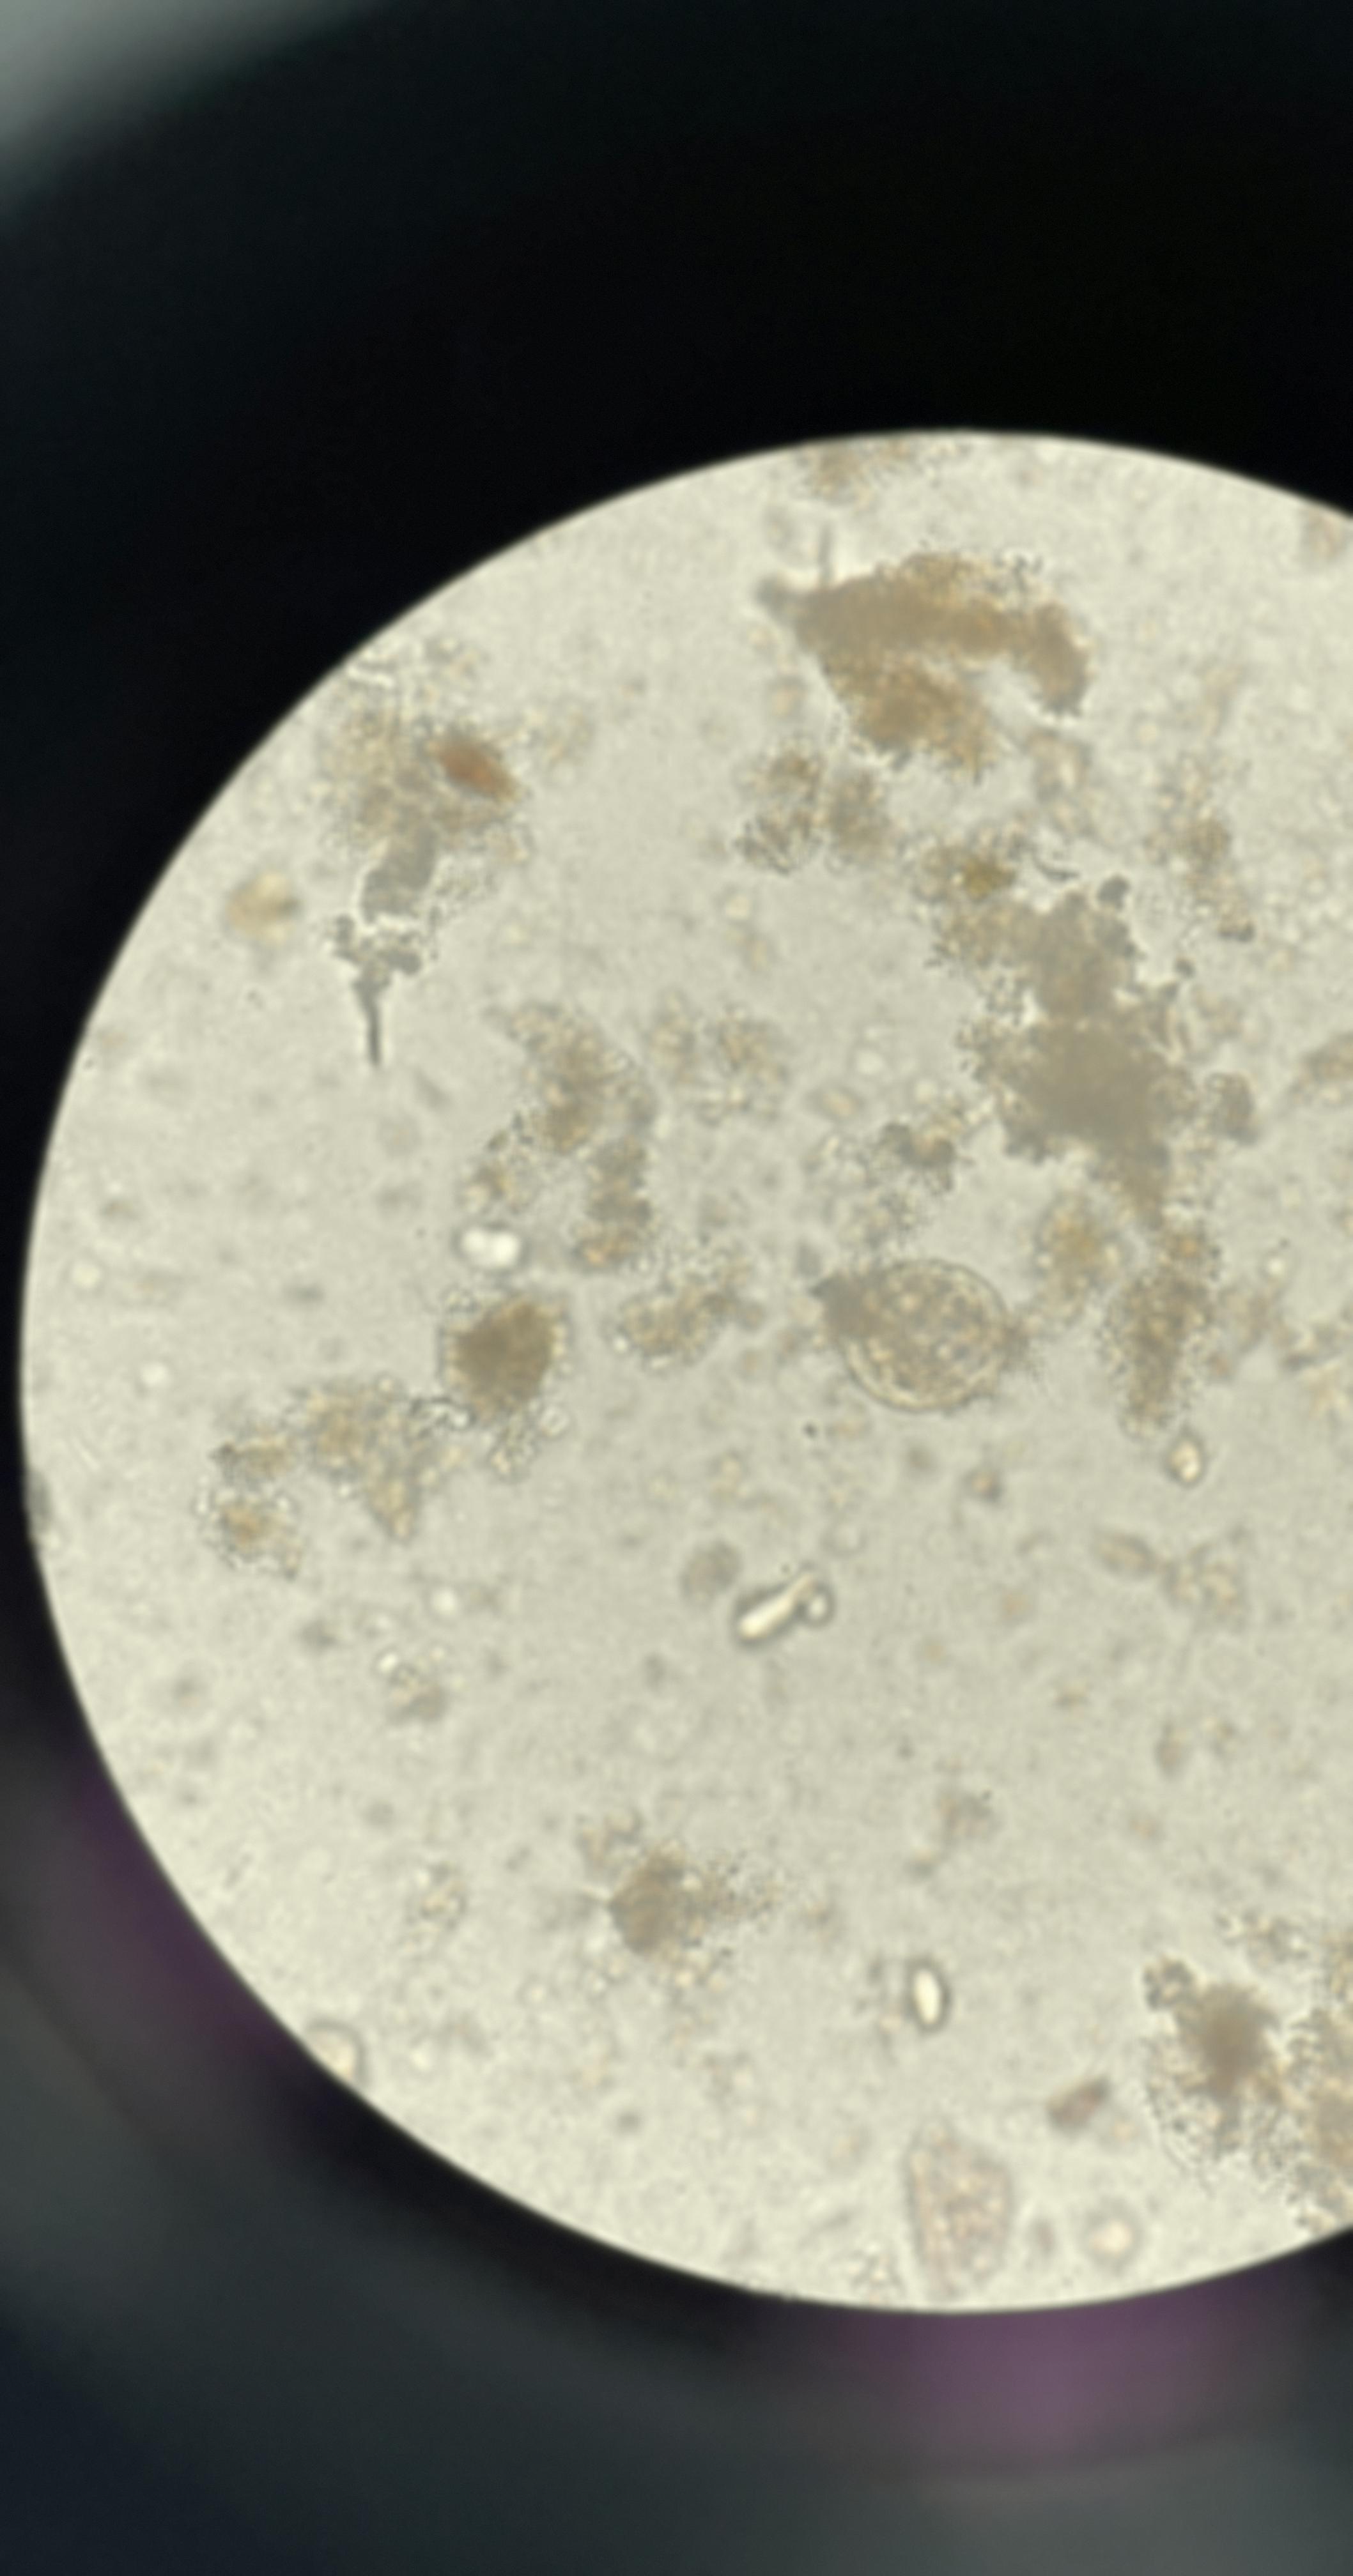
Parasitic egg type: Ascaris lumbricoides